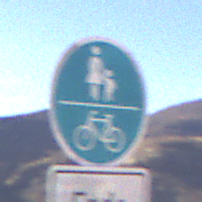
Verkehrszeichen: GemeinsamerGehUndRadweg
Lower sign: HinweisDurchVerbaleAngabe2
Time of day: Midday
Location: Outdoor (Nature)
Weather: Clear
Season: NotSpecified
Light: Natural